Field crop: tomato
Growth stage: 2
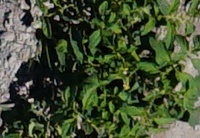
Species: tomato